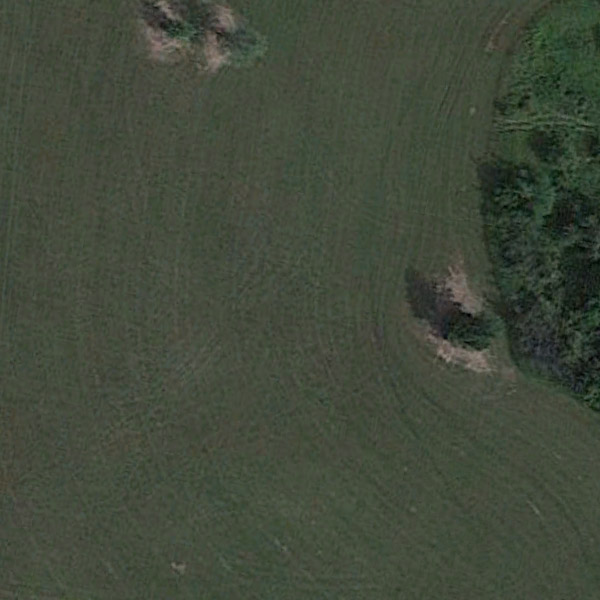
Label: Meadow